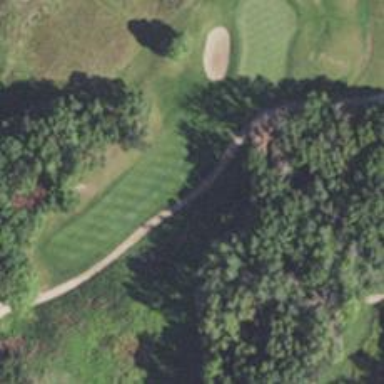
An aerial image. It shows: Pathway for golfing.